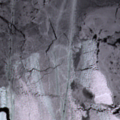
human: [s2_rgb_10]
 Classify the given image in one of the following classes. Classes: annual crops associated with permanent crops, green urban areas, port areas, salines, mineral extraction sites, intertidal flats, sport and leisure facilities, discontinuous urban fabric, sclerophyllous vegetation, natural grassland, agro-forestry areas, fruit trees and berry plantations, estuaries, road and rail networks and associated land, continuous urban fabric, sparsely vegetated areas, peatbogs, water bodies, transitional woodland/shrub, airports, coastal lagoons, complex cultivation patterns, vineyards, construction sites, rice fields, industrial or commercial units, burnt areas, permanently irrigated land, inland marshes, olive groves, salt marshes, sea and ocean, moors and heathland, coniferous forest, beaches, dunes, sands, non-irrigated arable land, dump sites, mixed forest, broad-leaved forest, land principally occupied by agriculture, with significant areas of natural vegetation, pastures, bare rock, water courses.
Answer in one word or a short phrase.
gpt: sea and ocean